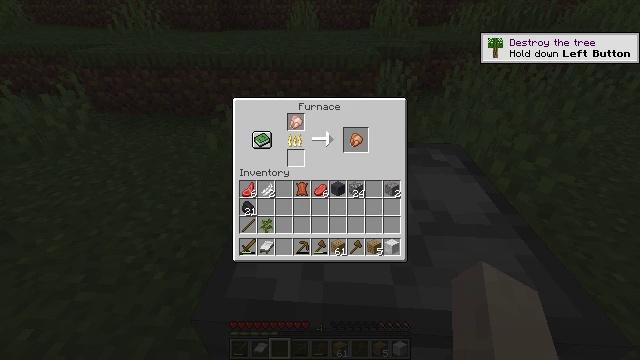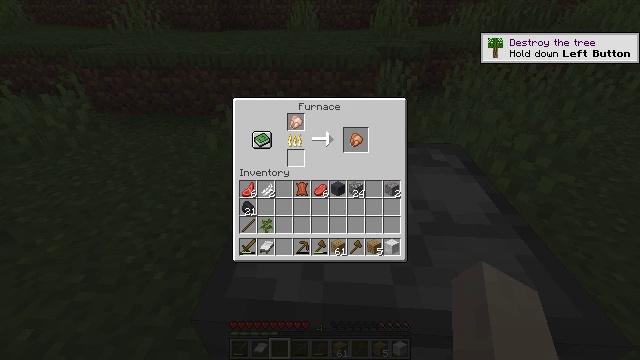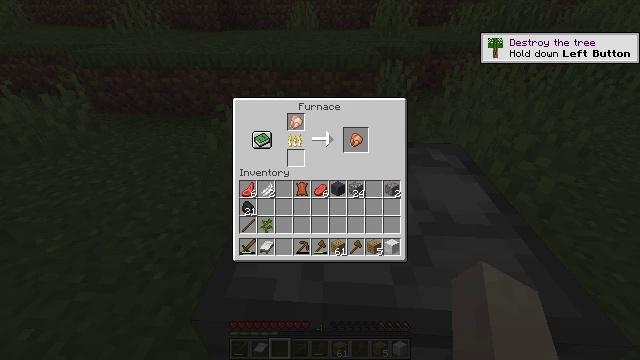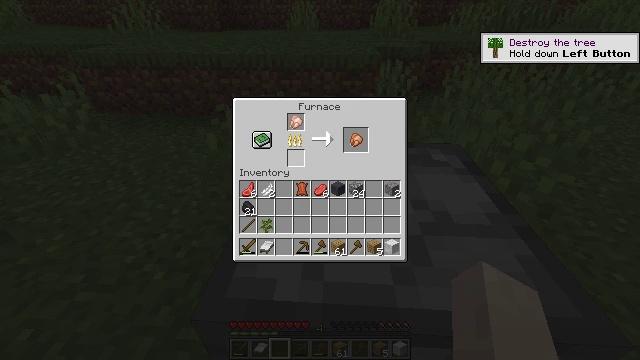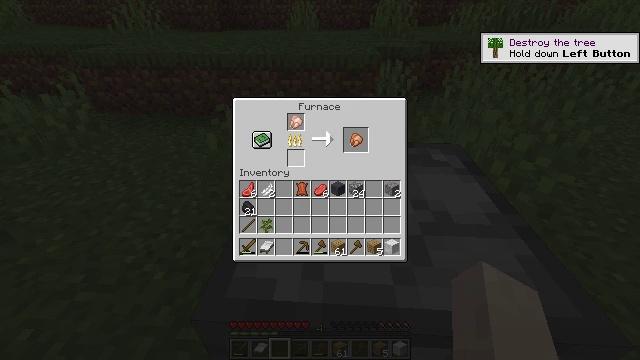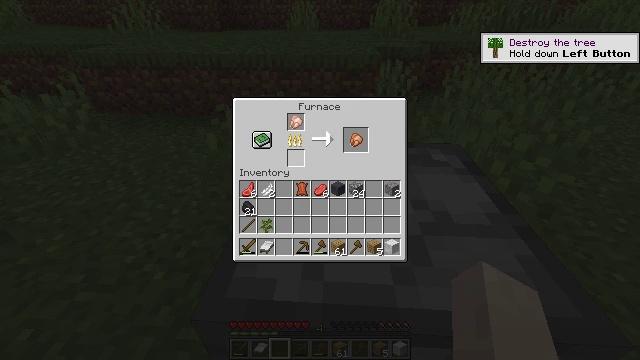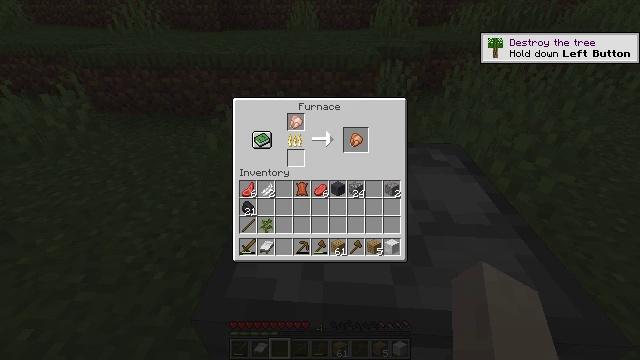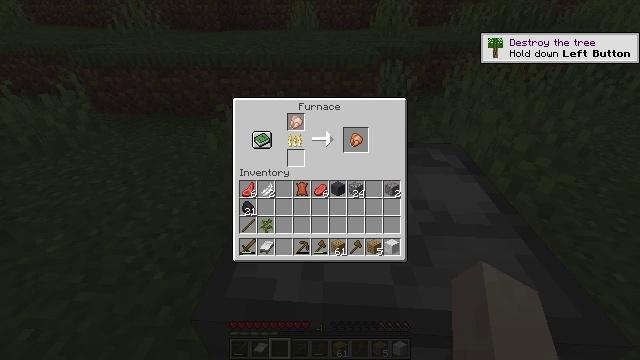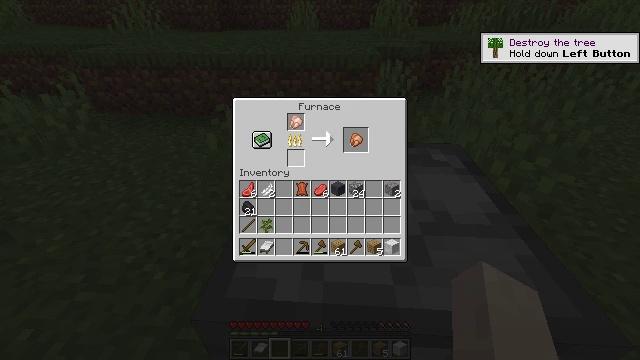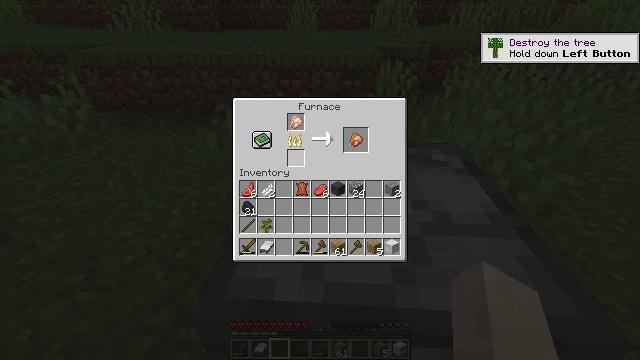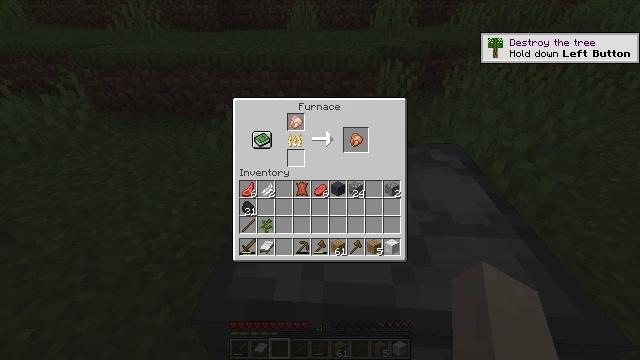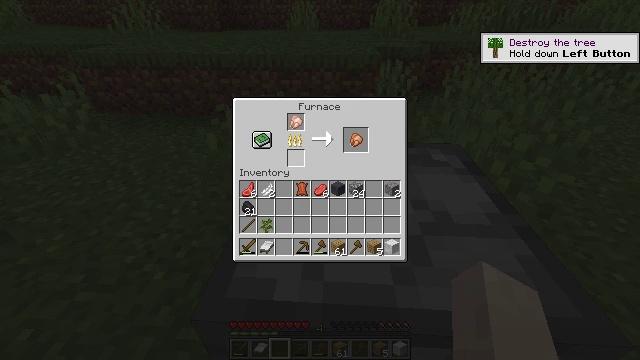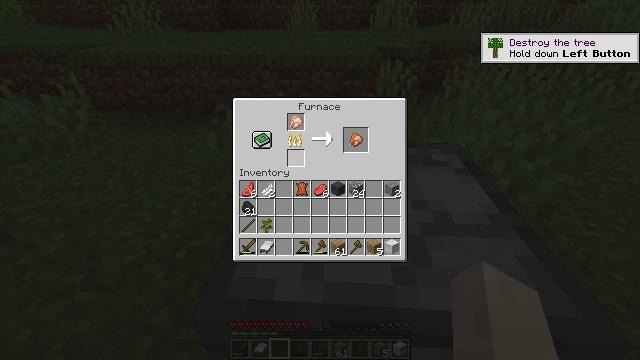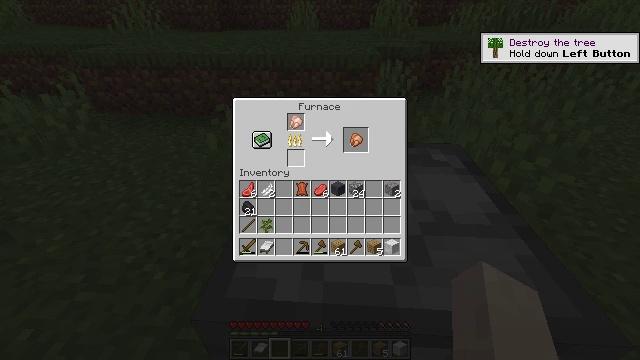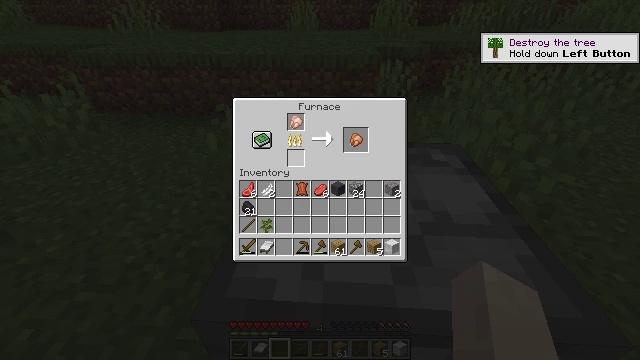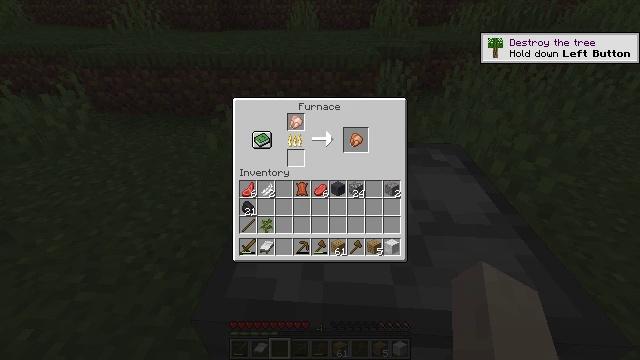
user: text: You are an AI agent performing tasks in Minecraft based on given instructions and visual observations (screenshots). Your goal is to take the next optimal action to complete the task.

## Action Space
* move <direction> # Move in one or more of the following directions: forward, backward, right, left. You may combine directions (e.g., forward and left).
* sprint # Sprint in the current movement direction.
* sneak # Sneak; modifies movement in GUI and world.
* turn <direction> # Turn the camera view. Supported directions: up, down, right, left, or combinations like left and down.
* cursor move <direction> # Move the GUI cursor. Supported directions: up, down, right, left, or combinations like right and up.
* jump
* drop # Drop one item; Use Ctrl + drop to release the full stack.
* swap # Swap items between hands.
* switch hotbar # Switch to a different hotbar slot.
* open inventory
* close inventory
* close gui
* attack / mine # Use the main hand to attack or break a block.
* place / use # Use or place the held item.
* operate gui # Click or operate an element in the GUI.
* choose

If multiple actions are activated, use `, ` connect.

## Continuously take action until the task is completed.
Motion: motion action
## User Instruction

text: Interact with a furnace to make cooked chicken.
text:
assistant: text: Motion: no_op
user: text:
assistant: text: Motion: no_op
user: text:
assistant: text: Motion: no_op
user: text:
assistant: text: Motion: no_op
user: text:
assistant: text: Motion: no_op
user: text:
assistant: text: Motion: no_op
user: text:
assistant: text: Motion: no_op
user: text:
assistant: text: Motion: no_op
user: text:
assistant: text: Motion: no_op
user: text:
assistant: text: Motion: no_op
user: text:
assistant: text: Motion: no_op
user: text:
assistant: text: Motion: no_op
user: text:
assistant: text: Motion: no_op
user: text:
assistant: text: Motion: no_op
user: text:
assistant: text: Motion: no_op
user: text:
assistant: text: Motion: no_op
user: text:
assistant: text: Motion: no_op
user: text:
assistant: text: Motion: no_op
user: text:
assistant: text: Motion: no_op
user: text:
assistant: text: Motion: no_op
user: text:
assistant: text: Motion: no_op
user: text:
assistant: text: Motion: no_op
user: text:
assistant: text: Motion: no_op
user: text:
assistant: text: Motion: no_op
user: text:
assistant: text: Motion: no_op
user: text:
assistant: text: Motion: no_op
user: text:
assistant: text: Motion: no_op
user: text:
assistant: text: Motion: no_op
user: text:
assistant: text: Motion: no_op
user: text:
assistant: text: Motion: no_op